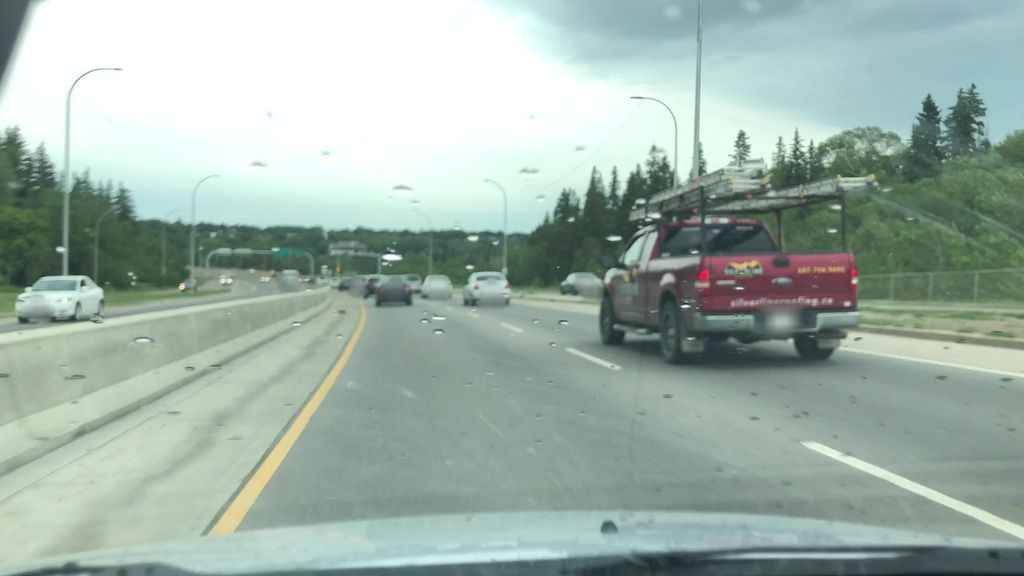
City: edmonton